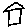
Label: house